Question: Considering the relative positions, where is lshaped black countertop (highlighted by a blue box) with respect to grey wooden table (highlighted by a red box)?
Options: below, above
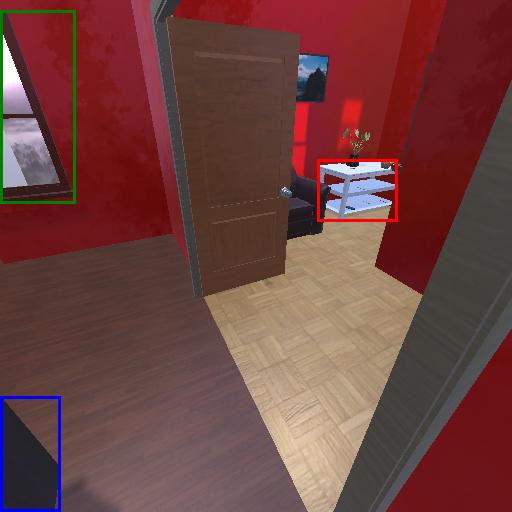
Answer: below